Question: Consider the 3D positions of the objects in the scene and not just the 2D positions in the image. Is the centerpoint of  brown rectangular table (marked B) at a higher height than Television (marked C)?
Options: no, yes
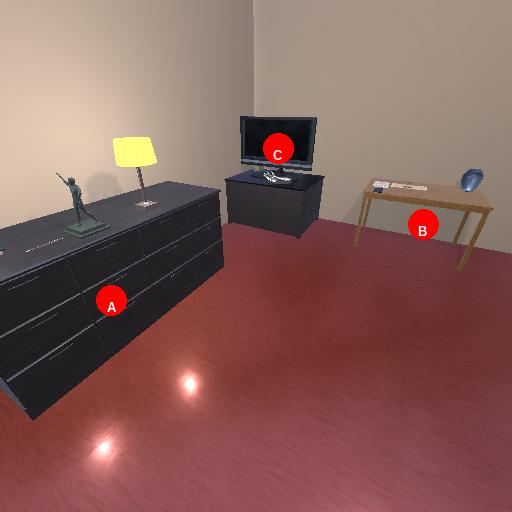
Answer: no